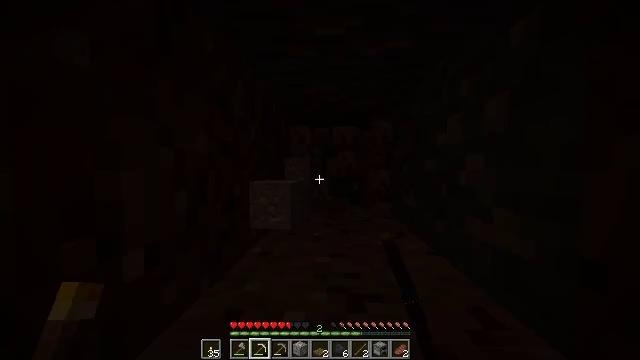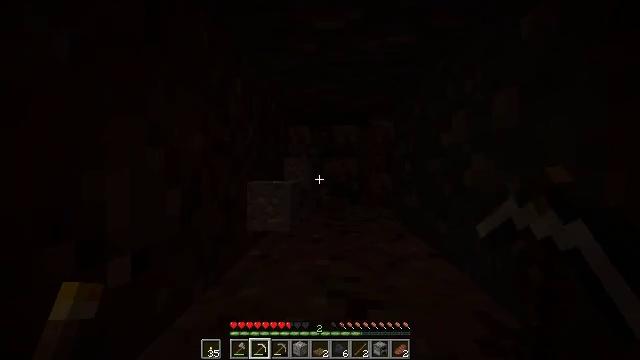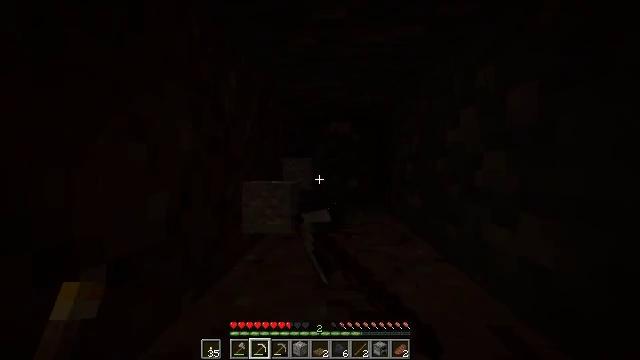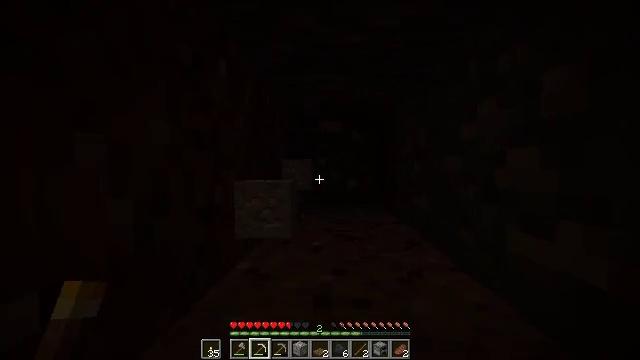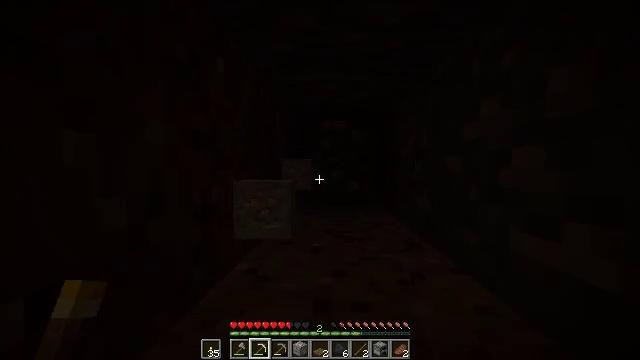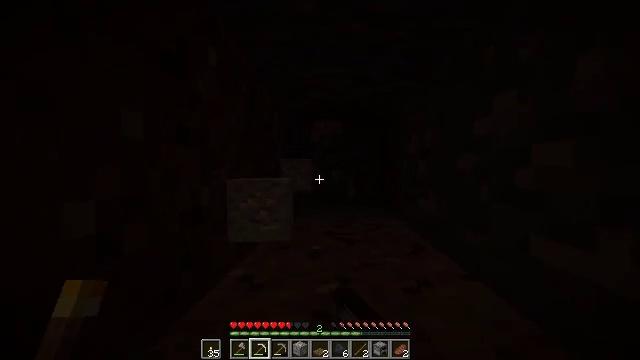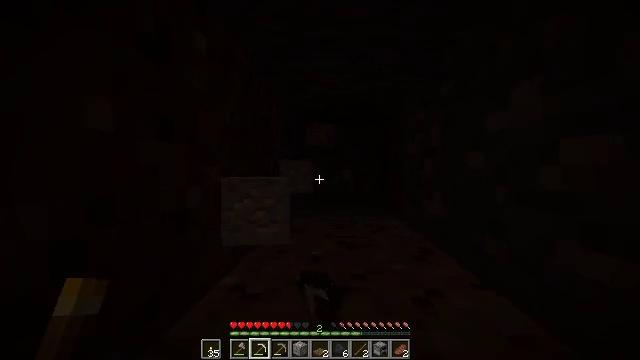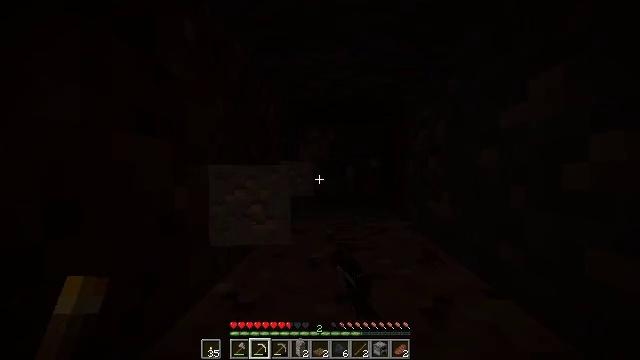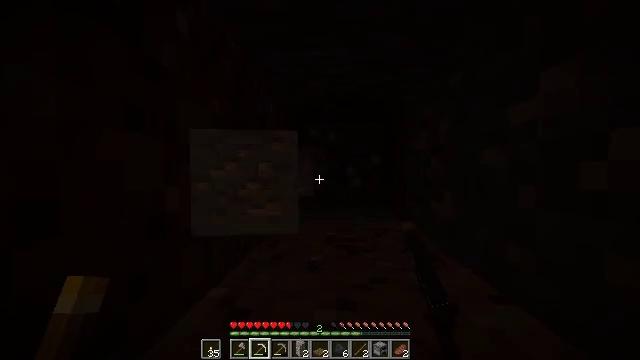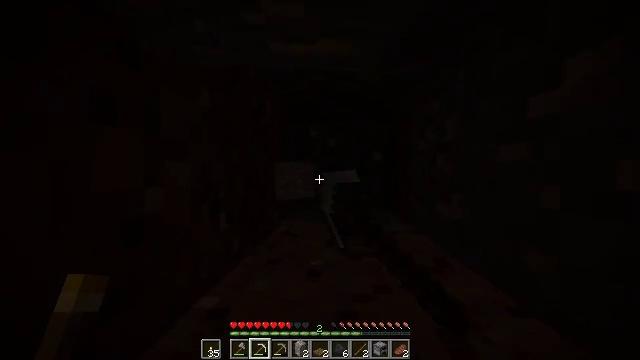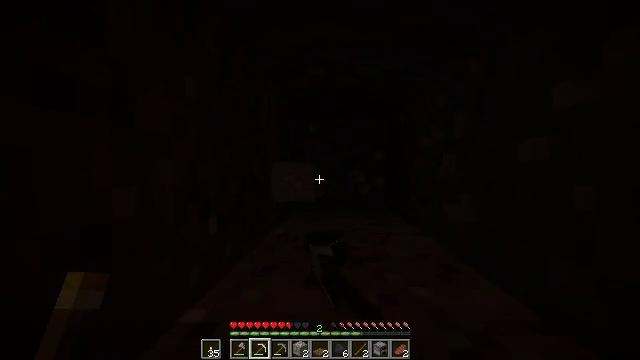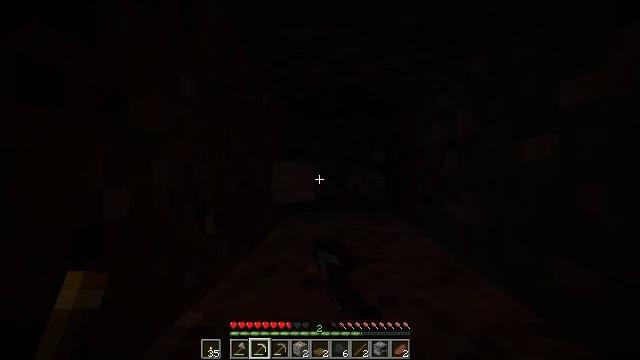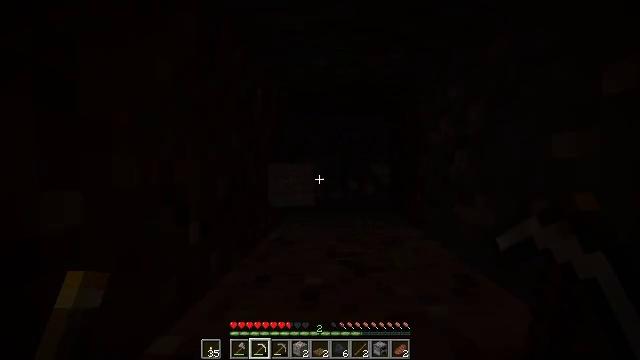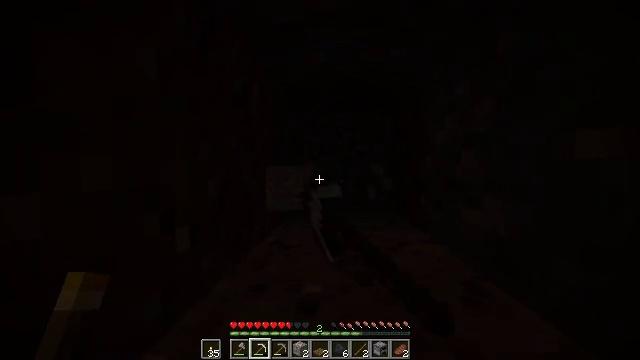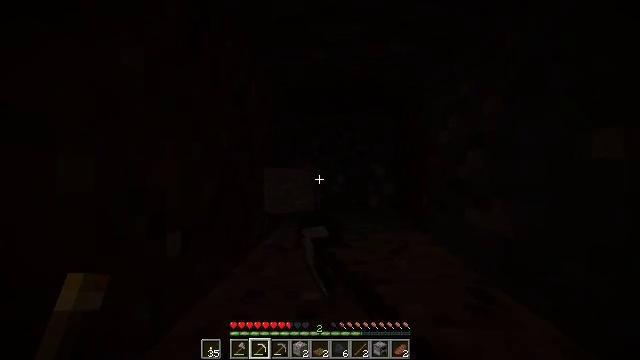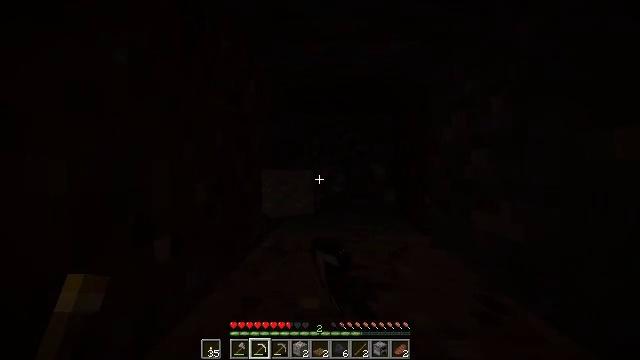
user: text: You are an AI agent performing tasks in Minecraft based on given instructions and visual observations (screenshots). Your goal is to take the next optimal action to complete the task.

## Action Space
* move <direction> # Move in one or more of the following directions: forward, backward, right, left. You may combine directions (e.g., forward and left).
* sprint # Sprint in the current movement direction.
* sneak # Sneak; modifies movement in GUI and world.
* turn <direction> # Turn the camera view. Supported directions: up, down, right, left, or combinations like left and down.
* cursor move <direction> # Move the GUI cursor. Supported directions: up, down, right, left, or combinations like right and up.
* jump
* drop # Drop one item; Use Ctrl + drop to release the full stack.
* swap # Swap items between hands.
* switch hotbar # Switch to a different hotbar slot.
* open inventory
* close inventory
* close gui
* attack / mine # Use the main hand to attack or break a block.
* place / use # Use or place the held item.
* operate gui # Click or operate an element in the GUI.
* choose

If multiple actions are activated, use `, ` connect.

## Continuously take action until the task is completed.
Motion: motion action
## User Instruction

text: Shovel up some gravel.
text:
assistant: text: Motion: move forward, attack / mine
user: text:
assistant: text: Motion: move forward, attack / mine
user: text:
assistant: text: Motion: move forward, attack / mine
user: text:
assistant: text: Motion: move forward, attack / mine
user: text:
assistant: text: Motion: move forward, attack / mine
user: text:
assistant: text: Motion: move forward, attack / mine
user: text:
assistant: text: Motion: move forward, attack / mine
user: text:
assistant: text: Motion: move forward, attack / mine
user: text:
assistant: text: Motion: move forward, attack / mine
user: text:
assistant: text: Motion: move forward, attack / mine
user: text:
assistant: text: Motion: move forward, attack / mine
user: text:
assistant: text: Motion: move forward, attack / mine
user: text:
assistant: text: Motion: move forward, attack / mine
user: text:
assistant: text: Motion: move forward, attack / mine
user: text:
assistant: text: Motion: move forward, attack / mine
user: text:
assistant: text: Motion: move forward, attack / mine
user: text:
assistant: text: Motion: move forward, attack / mine
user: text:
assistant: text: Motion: move forward, attack / mine
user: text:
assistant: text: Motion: move forward, attack / mine
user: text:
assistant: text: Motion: move forward, attack / mine
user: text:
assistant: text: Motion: move forward, attack / mine
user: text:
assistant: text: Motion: move forward, attack / mine
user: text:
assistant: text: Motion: move forward, attack / mine
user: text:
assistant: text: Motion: move forward, attack / mine
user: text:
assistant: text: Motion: move forward, attack / mine
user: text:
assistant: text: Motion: move forward, attack / mine
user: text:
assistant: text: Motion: move forward, attack / mine
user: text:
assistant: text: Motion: move forward, attack / mine
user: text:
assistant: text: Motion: move forward, attack / mine
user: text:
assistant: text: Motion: move forward, attack / mine